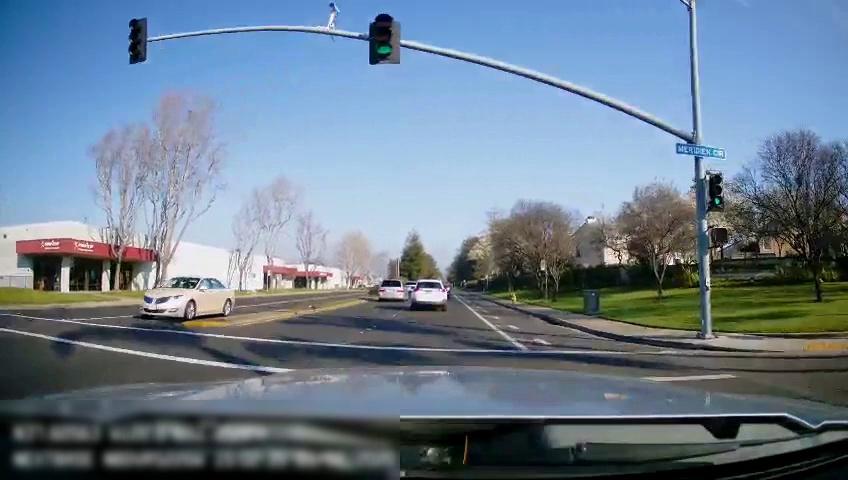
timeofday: Day
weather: Sunny
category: Drivable Space
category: Vehicles | Car
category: Vehicles | SUV
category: Vehicles | Van
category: Vehicles | SUV
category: Lanes | Opposite Lane
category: Lanes | Current Lane
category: Lanes | Current Lane
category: Traffic | Lights
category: Traffic | Lights
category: Traffic | Lights
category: Traffic | Lights
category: Traffic | Signs